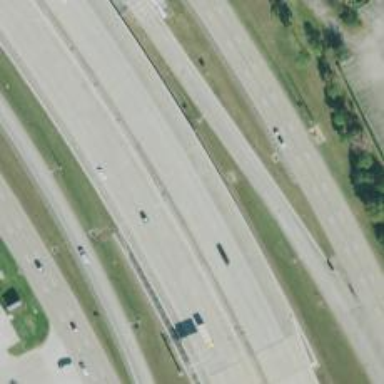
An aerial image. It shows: Motorway.